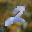
Label: 2